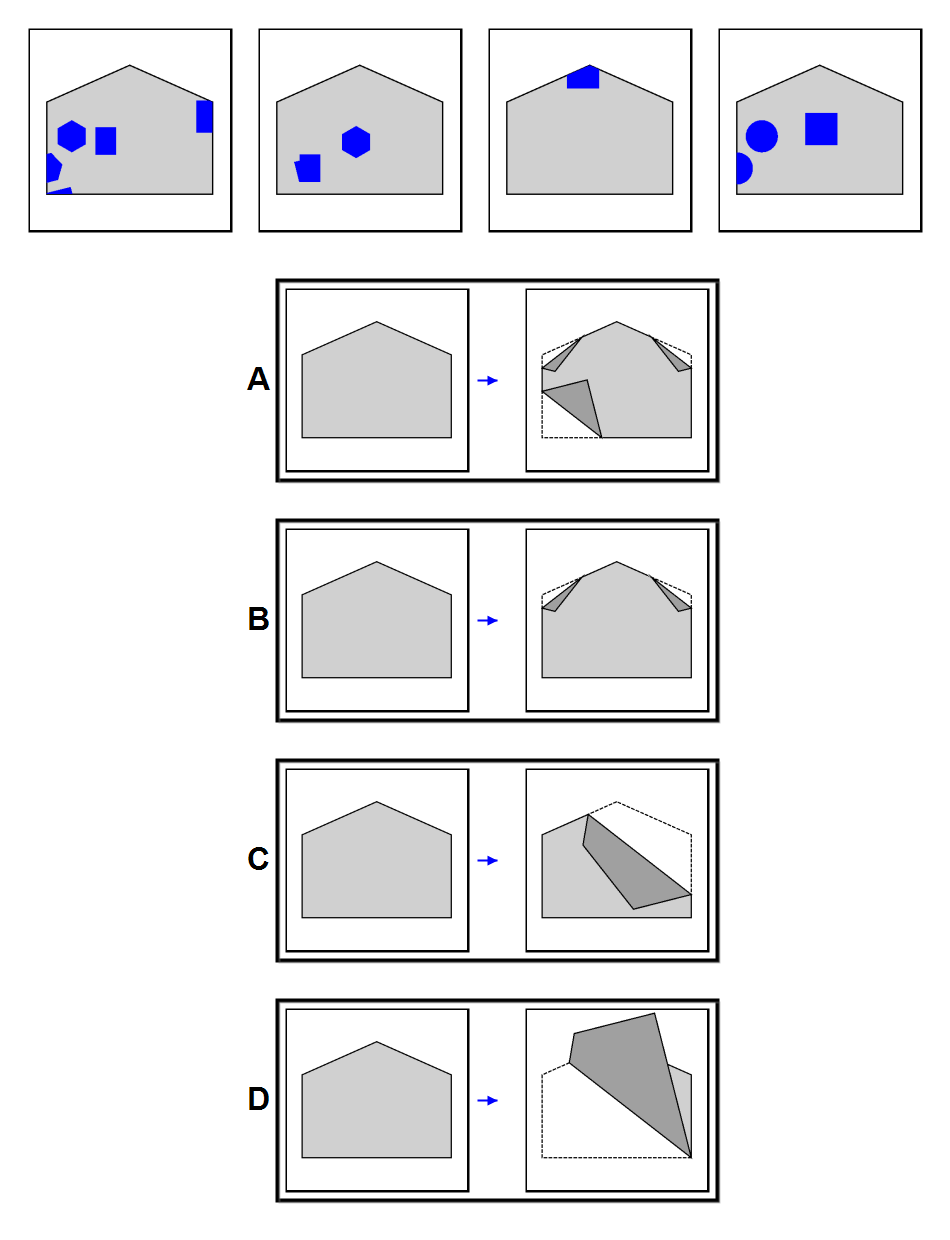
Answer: A